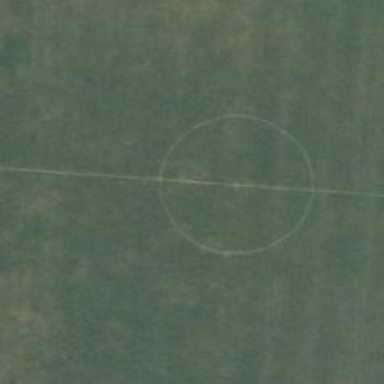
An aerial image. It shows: Soccer pitch with grass surface for leisure land.